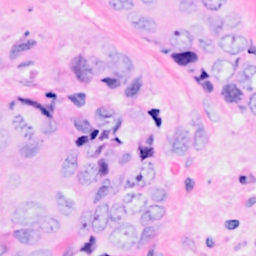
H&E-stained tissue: Breast